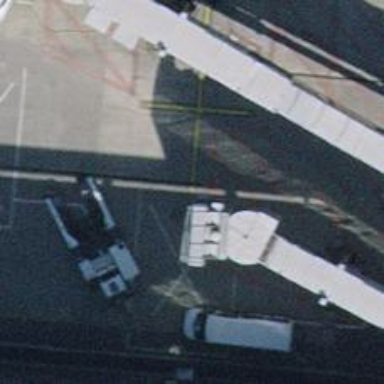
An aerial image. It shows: Airport parking position.